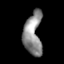
Tissue: skin
Cell type: Epithelial cells
Senescence score: 0.2398
Nuclear area (px): 748
Mean DAPI intensity: 139.15